Field crop: tomato
Growth stage: 1
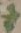
Species: solanum